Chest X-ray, PA view. Patient: 49 years old, sex M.
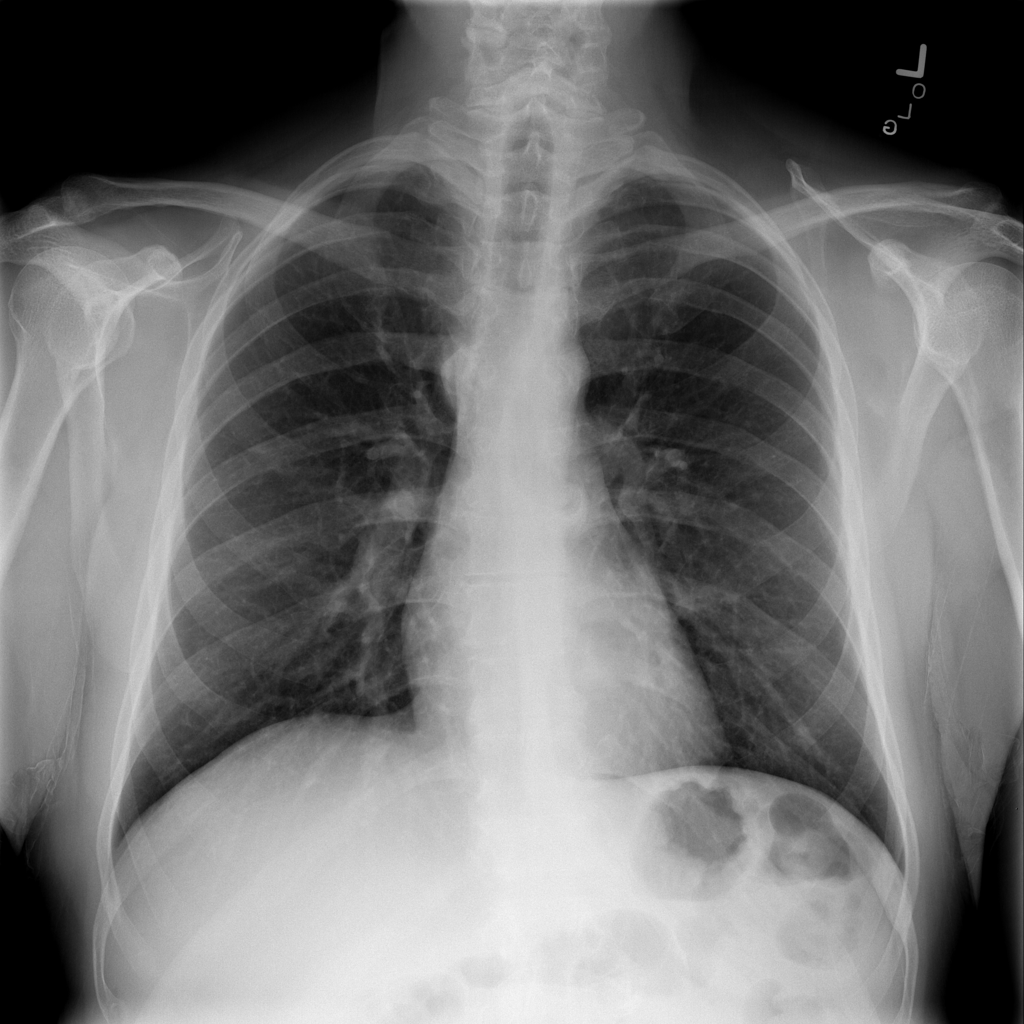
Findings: No Finding